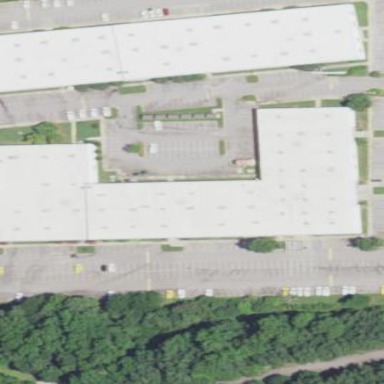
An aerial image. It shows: Commercial building.